Question: I have prepared layout of my website's footer and I wanted to do it the way I have imagined, but it turned out that it is not as easy as I thought.
Here is comic book with story about naughty link image that does not want to work properly:

What I want to do with my code:
1. I want to make <footer> at the bottom of the page.
2. I fill <footer> with three flex boxes (<div>), which distribution is 25% - 50% - 25%.
3. Middle <div> contains image at the bottom center.
4. Image contained in the middle <div> has to be a link via <a>.
What I thought my code will do:
-
What my code really does:
- '<div>''<div>''<div>'
I have CSS style and HTML codes as follows:
'''
footer {
-webkit-box-flex: 1 100%;
-moz-box-flex: 1 100%;
-webkit-flex: 1 100%;
-ms-flex: 1 100%;
flex: 1 100%;
height:200px;
width:400px;
background-color:black;
}
footer section {
margin: 0 auto;
width:90%;
height:200px;
display: -webkit-box;
display: -moz-box;
display: -ms-flexbox;
display: -webkit-flex;
display: flex;
-webkit-flex-flow: row wrap;
flex-flow: row wrap;
background-color:red;
}
.footerLogo{
-webkit-box-flex: 1 25%;
-moz-box-flex: 1 25%;
-webkit-flex: 1 25%;
-ms-flex: 1 25%;
flex: 1 25%;
order:1;
height:200px;
background-color:blue;
}
.footerGoUp{
-webkit-box-flex: 2 50%;
-moz-box-flex: 2 50%;
-webkit-flex: 2 50%;
-ms-flex: 2 50%;
flex: 2 50%;
order:2;
align-self:flex-end;
height:200px;
background-color:yellow;
}
.footerSocialLogos{
-webkit-box-flex: 1 25%;
-moz-box-flex: 1 25%;
-webkit-flex: 1 25%;
-ms-flex: 1 25%;
flex: 1 25%;
order:3;
height:200px;
background-color:blue;
}
div.asImage{
height:100px;
width:50px;
background-color:green;
margin:auto;
margin-top:100px;
}
'''
'''
<footer>
<section>
<div class="footerLogo">
</div>
<div class="footerGoUp">
<a href="#top">
<div class="asImage">
</div>
</a>
</div>
<div class="footerSocialLogos">
</div>
</section>
</footer>
'''
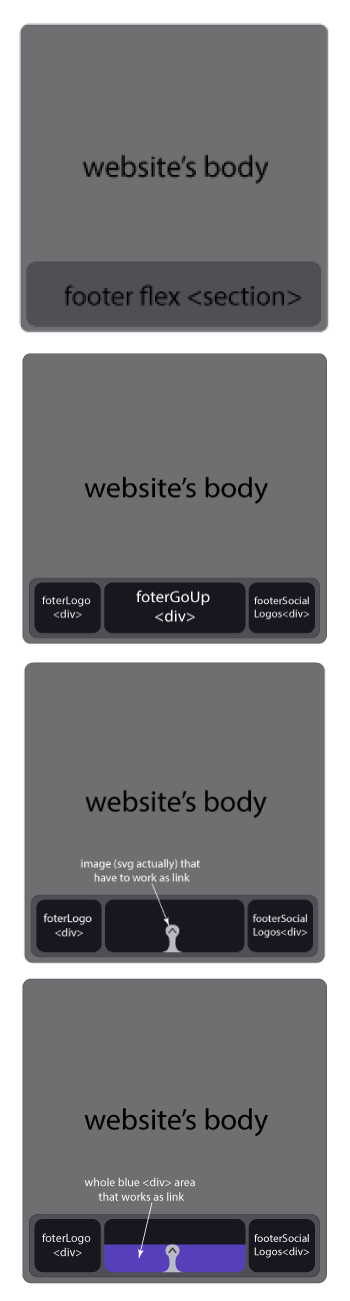
Answer: '''
.asImage { display: inline-block; }
'''